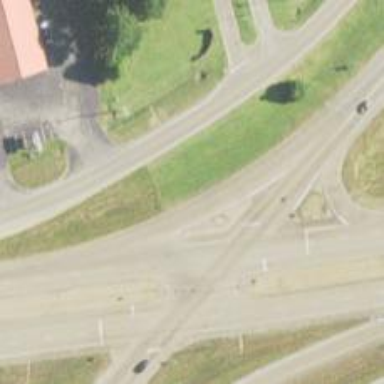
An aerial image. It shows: Secondary link road.